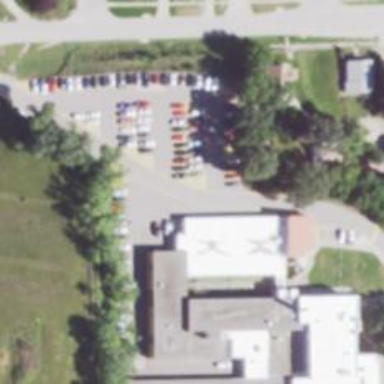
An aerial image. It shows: School building.